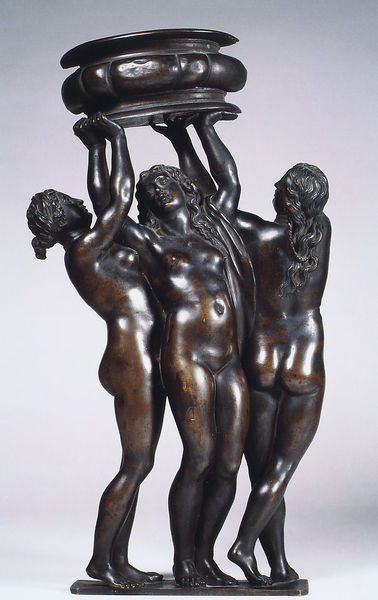
Titel: Die drei Grazien
Künstler: Georg Petel
Institution: Braunschweig, Herzog Anton Ulrich-Museum
Schlagwörter: akt, kopf, körper, nackt, frauen, busen, frau, rücken, säule, tanz, arme, halten, lang, schale, tragen, hände, haare, drei, locken, schön, kreis, skulptur, statue, beine, brüste, füße, last, grazien, glanz, metall, nabel, bauch, bronze, nackte, scham, zehen, nacktheit, eisen, gefäß, antike, ideal, schönheit, seite, heben, musen, reigen, guss, strecken, jugedstil, göttinnen, tragend, hochhalten, schuessel, siegen, schluessel, vulva, streiten, hebend, 1400, 3 grazien, #akt, hebn, frauen nyhmphen